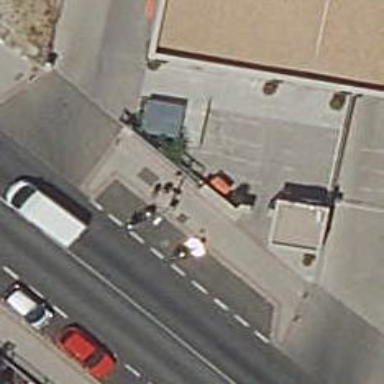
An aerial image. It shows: Motorcycle parking area.